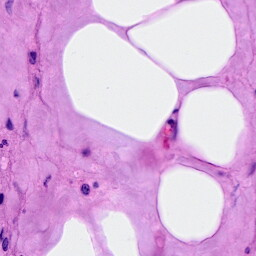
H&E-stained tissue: Breast